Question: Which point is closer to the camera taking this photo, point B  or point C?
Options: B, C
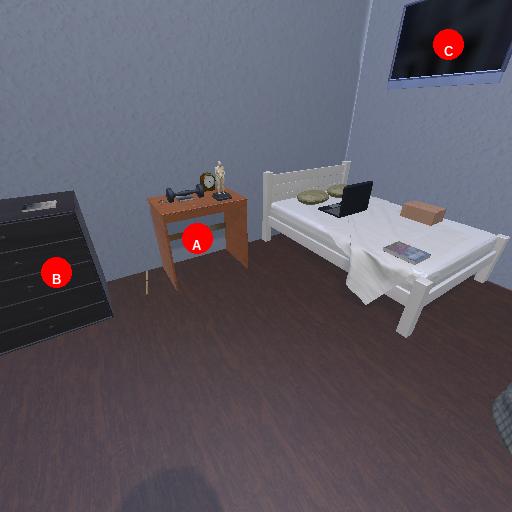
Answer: B